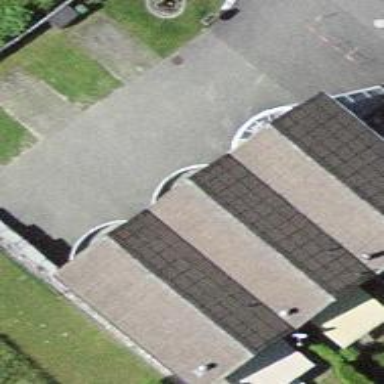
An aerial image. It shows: Residential building.